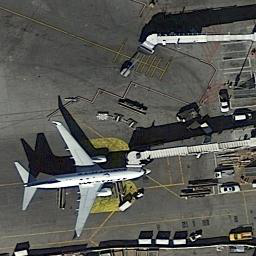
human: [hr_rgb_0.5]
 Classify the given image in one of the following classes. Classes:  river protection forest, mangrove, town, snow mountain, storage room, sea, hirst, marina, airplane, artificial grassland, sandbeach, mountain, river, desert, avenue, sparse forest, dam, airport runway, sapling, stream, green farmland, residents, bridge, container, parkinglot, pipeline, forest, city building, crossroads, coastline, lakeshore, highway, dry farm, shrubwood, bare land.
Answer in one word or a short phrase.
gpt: airplane